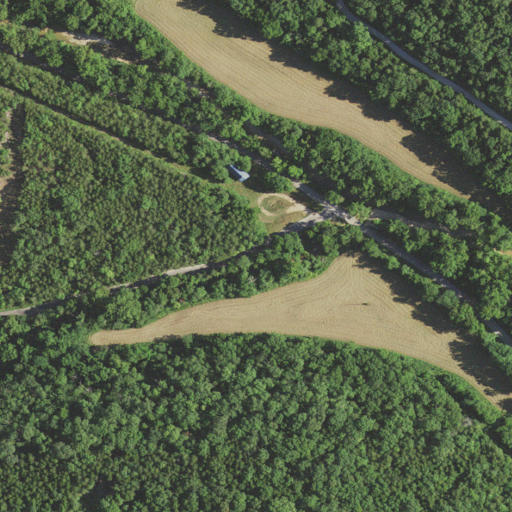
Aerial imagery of valley in Missouri named Hodge Hollow containing deciduous forest, evergreen forest, open development, mixed forest, low intensity development, pasture, and shrub